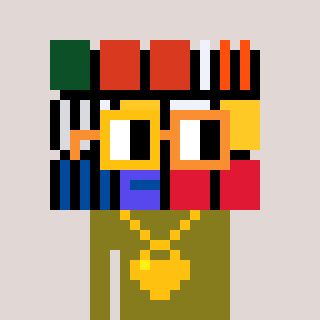
a pixel art character with square yellow and orange glasses, a abstract-shaped head and a gunk-colored body on a warm background